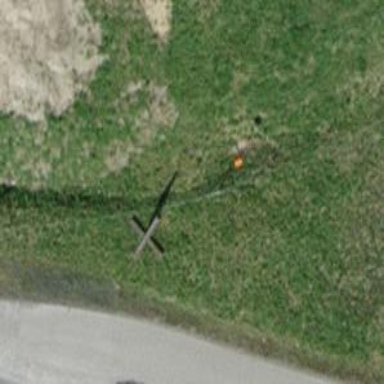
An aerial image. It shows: Aerial marker.